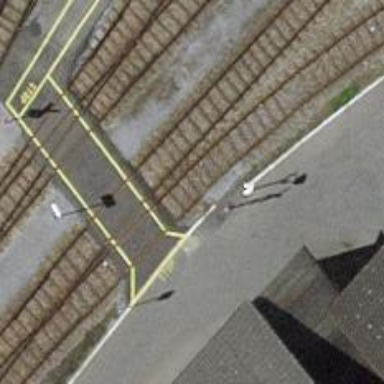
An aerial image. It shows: Single track railway in yard.